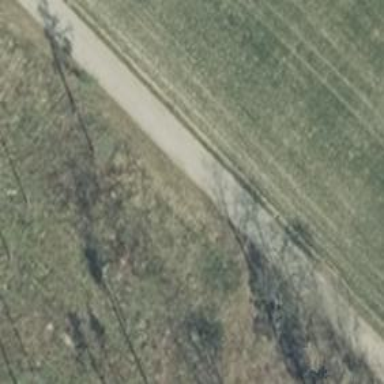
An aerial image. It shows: Track with grade 2 gravel surface.